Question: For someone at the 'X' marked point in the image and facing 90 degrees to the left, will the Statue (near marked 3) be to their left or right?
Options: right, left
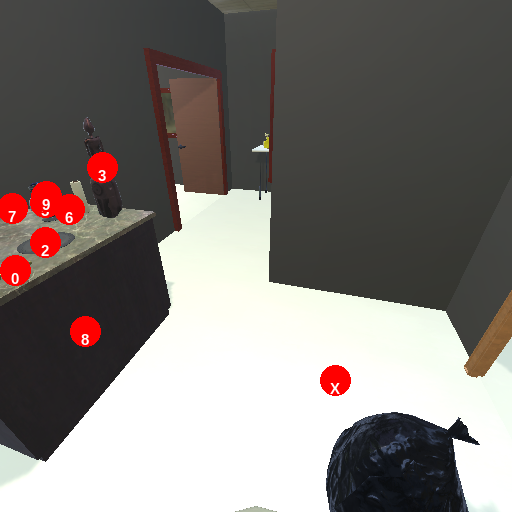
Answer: right